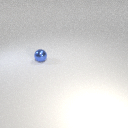
small blue metal sphere